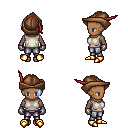
a pixel art fantasy rpg character, female body template, human, dark skin, white sleeveless shirt, metal pants, white cyan long mohawk hairstyle, leather cap, metal gloves, gold boots, four views (front, back, left, right), 2x2 character sprite sheet, small pixel art, hard edges, no anti-aliasing